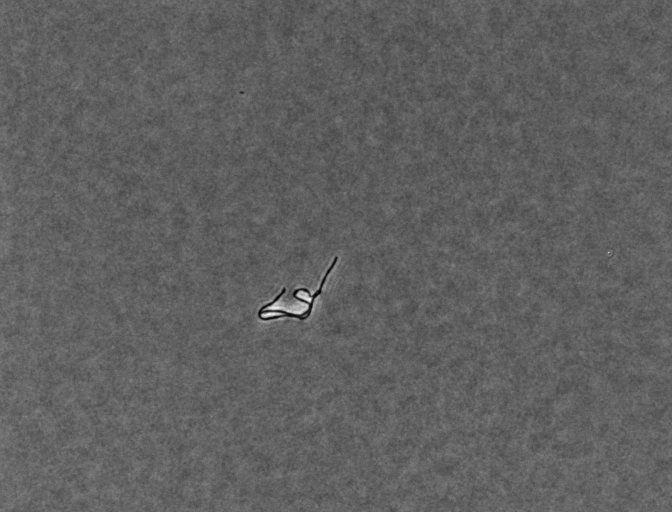
Phase contrast microscopy, 20x objective, 3 h incubation